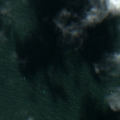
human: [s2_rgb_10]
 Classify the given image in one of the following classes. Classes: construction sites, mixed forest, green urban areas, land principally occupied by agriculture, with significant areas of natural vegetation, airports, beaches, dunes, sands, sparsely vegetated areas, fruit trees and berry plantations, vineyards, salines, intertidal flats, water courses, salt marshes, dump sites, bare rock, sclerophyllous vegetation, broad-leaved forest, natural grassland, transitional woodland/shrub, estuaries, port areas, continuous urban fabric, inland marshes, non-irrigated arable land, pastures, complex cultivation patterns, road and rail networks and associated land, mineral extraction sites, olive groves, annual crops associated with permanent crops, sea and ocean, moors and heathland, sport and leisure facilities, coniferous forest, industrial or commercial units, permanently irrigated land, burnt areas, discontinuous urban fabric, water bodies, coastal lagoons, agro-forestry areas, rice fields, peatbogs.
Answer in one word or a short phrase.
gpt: sea and ocean